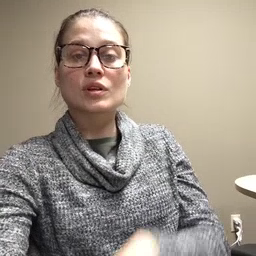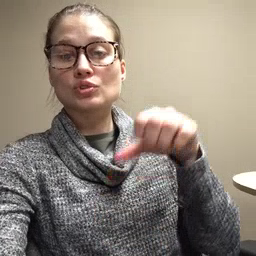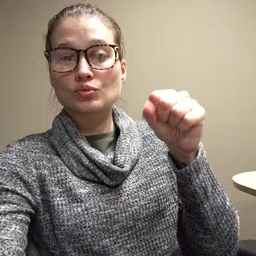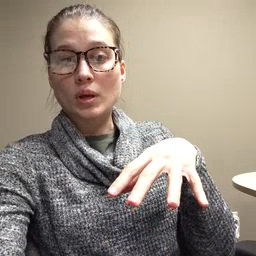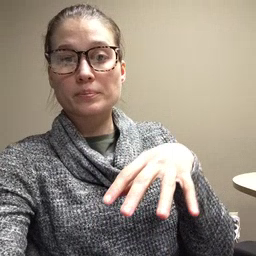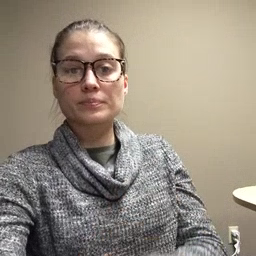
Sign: drop